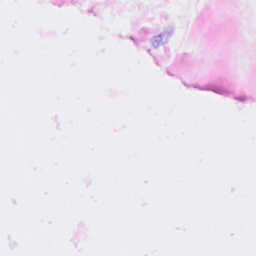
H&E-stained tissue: Breast